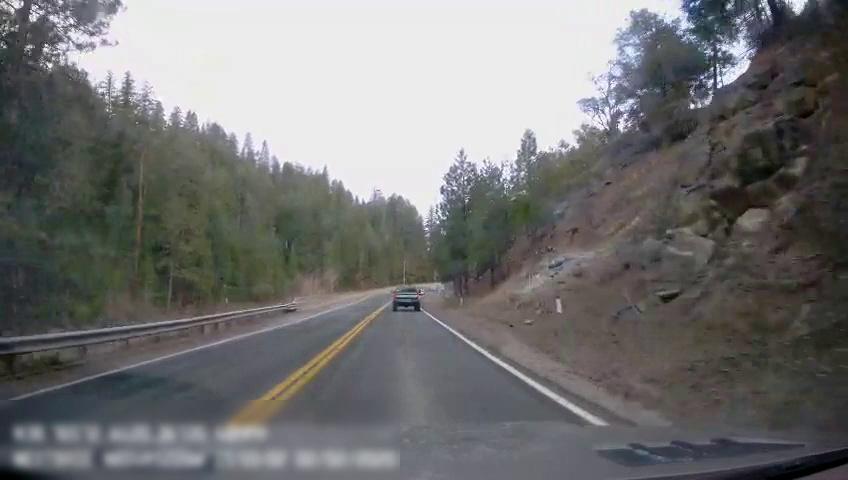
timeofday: Day
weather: Sunny
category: Drivable Space
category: Vehicles | Truck
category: Lanes | Current Lane
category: Lanes | Current Lane
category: Lanes | Alternate Lane